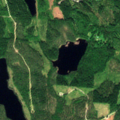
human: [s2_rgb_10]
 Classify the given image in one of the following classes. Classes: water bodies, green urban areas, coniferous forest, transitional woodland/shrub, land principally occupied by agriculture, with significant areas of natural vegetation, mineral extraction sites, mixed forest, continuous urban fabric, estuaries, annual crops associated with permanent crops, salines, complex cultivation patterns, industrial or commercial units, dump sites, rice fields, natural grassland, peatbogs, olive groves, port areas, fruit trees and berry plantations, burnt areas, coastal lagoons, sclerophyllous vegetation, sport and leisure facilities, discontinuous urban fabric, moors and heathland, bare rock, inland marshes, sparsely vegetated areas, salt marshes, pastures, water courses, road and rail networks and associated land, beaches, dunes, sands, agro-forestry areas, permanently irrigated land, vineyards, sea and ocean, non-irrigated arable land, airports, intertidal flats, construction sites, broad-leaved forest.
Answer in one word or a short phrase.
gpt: coniferous forest, mixed forest, water bodies